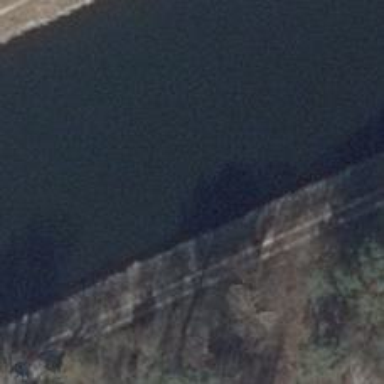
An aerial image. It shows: There is canal with riverbanks.